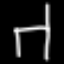
Label: chair